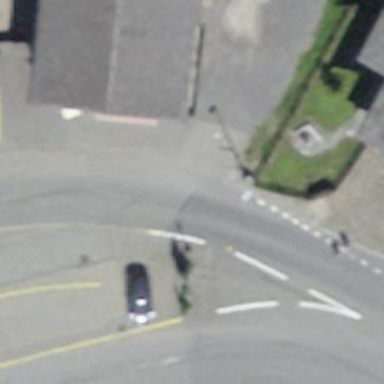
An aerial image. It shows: Secondary road with asphalt surface.